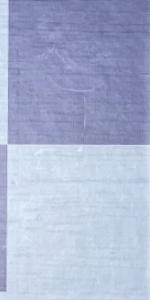
Label: Empty